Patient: sex F, age 35
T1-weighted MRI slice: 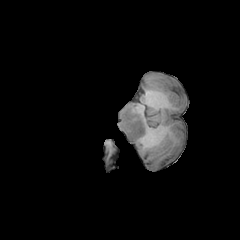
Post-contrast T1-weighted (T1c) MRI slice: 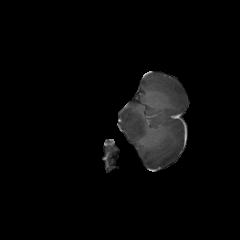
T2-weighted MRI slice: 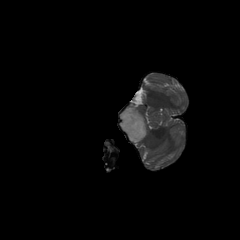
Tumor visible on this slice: yes
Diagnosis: Astrocytoma, IDH-mutant
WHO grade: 3